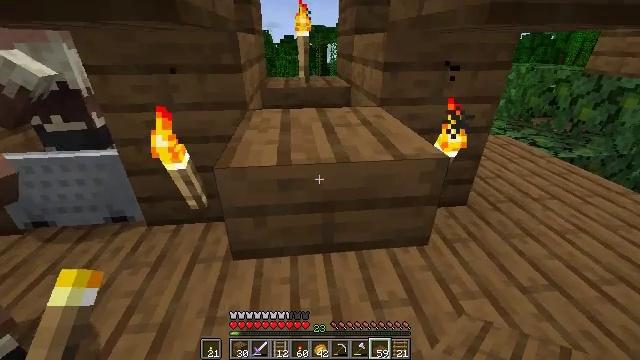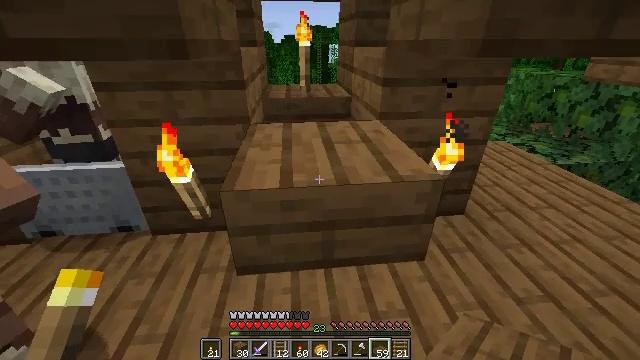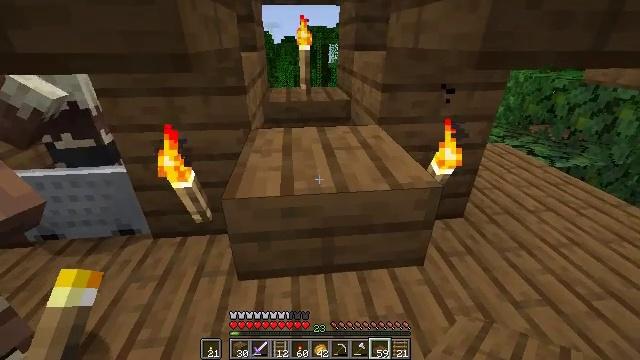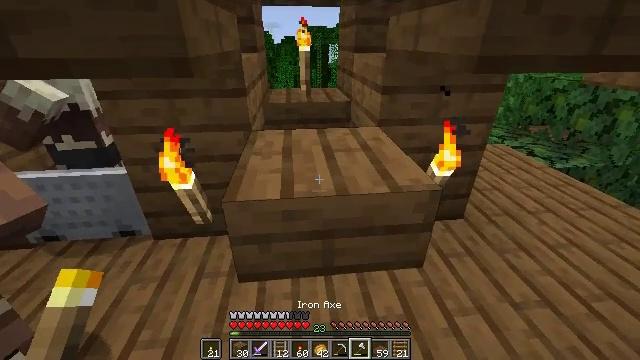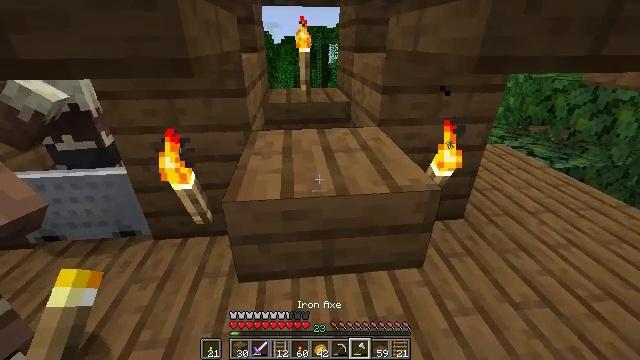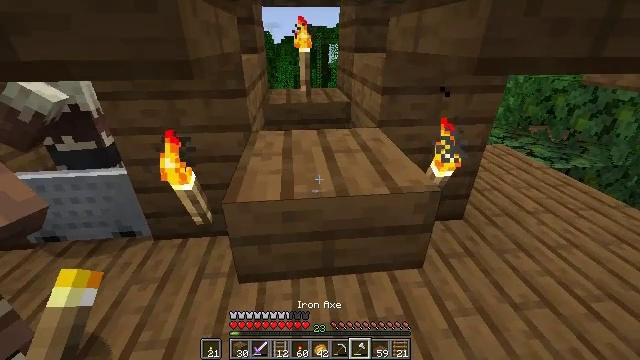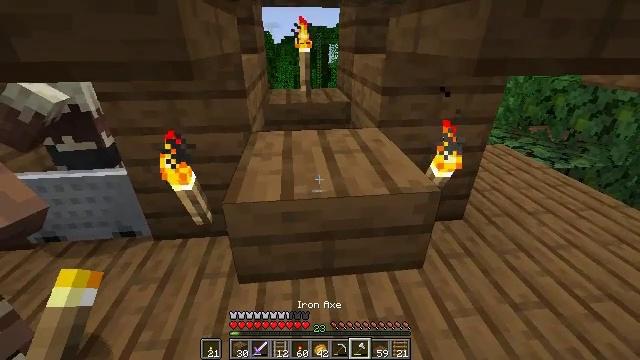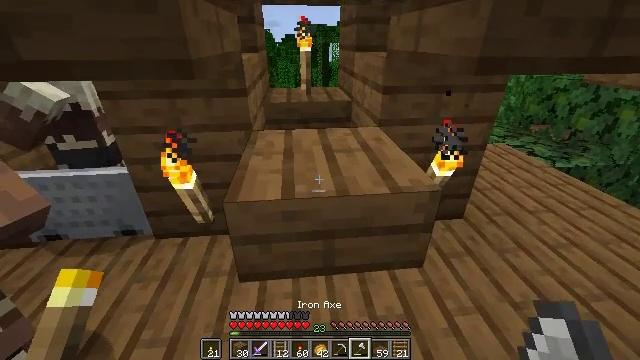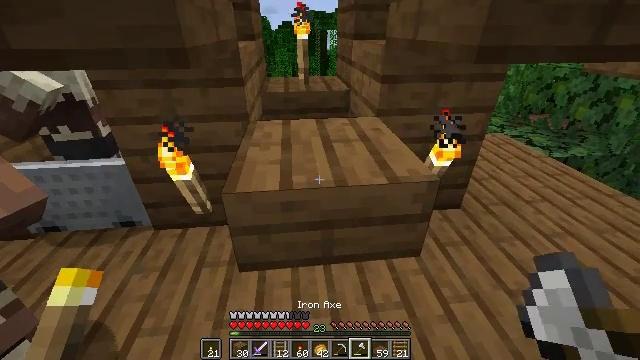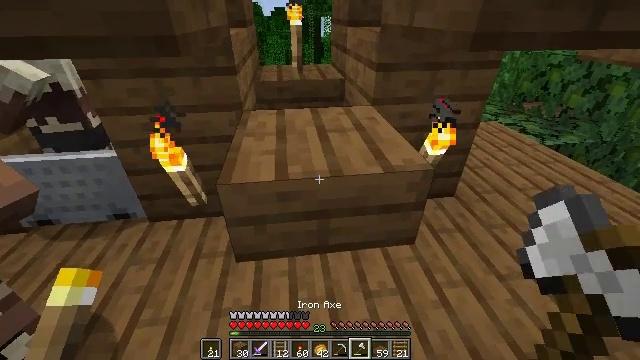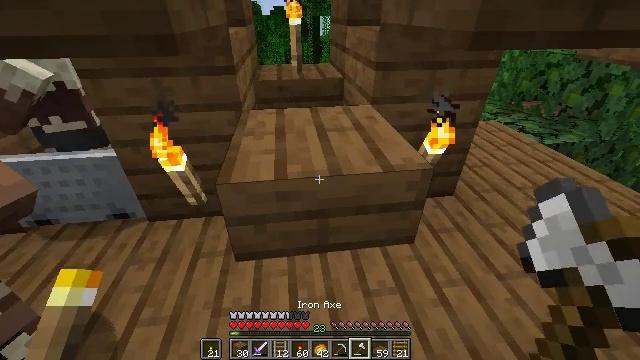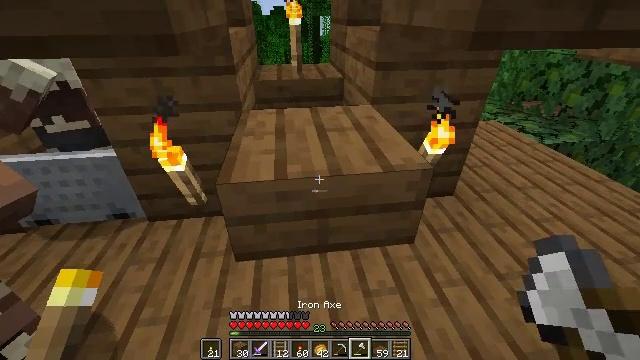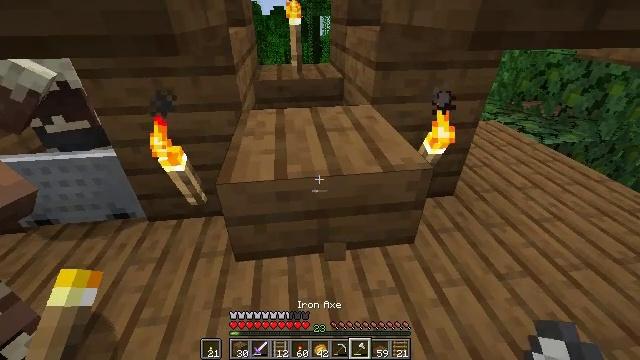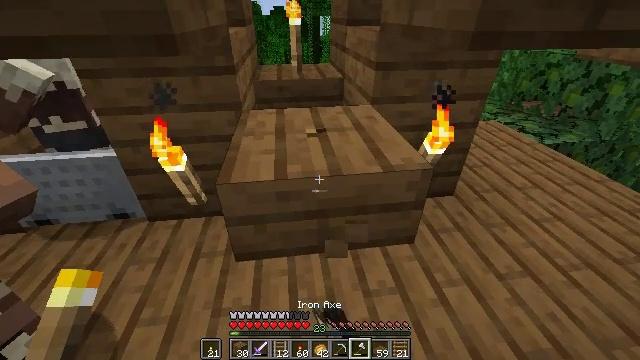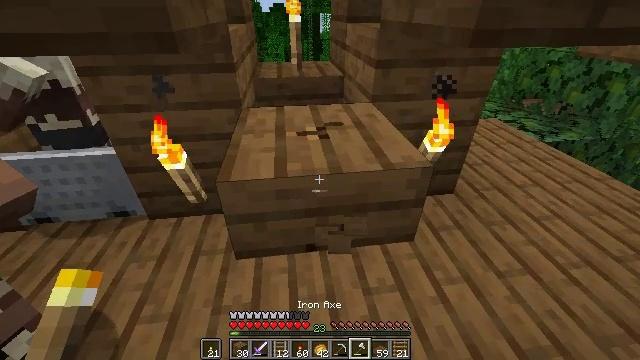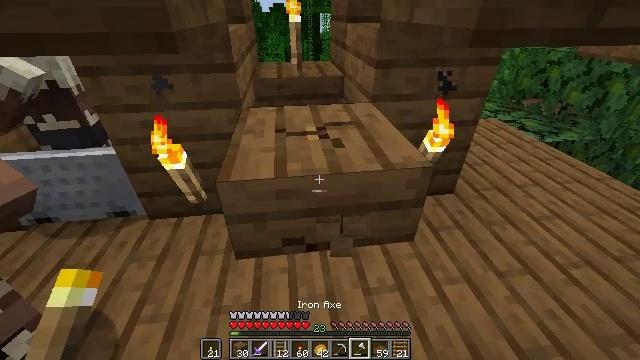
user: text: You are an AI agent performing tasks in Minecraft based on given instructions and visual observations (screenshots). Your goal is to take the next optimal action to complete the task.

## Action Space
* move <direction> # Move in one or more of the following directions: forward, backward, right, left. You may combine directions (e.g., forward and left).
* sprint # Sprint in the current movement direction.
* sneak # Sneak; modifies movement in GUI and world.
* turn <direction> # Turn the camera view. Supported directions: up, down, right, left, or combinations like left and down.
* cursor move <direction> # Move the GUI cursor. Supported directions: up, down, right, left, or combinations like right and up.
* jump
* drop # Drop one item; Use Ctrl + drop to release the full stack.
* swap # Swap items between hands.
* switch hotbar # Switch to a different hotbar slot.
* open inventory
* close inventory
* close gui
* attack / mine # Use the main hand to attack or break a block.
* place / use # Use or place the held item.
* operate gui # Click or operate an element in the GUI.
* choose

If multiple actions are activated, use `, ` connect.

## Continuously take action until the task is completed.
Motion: motion action
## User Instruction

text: Mine the spruce slab.
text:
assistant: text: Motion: no_op
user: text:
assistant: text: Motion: no_op
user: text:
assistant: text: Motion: no_op
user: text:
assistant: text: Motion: no_op
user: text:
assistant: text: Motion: no_op
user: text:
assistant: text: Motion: no_op
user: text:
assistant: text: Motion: no_op
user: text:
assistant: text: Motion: turn down
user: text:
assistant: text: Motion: turn right and down
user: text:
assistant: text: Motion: no_op
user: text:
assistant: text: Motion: no_op
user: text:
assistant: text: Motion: attack / mine
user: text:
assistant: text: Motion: attack / mine
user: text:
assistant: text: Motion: attack / mine
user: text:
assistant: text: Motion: attack / mine
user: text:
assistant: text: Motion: attack / mine
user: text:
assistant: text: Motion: attack / mine
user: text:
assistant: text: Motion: attack / mine
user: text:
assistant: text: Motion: attack / mine
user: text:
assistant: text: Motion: attack / mine
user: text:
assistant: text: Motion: attack / mine
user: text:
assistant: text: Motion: attack / mine
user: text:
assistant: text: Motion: attack / mine
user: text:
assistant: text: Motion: attack / mine
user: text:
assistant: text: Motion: attack / mine
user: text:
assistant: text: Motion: attack / mine
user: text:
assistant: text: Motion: attack / mine